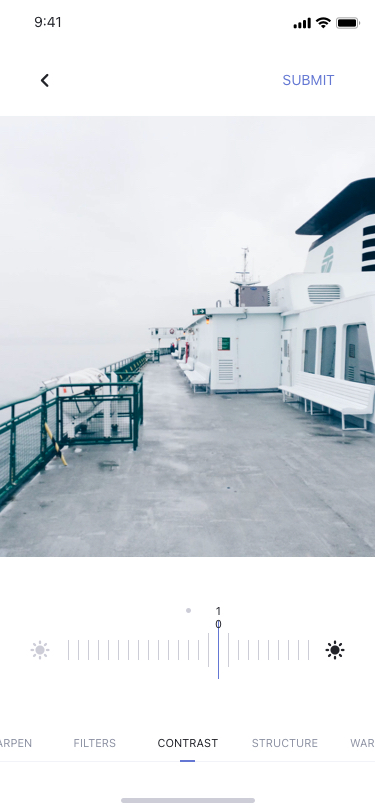
Text in this UI design:
WARMTH
STRUCTURE
CONTRAST
FILTERS
10